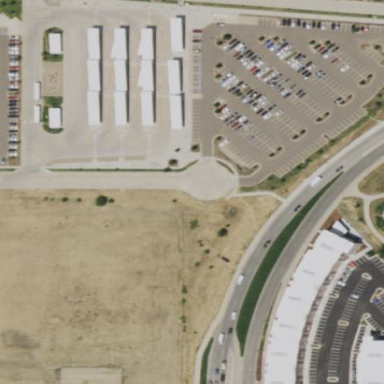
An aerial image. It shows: Surface parking lot with asphalt. It is park and ride facility.